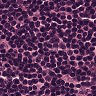
Metastatic tissue present: no